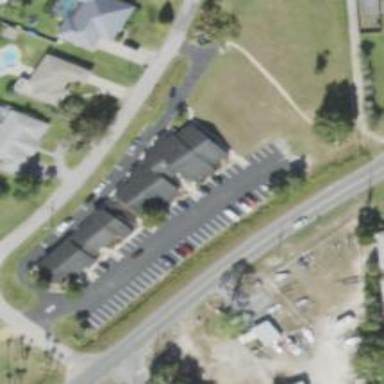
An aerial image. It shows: Parking area with asphalt surface.